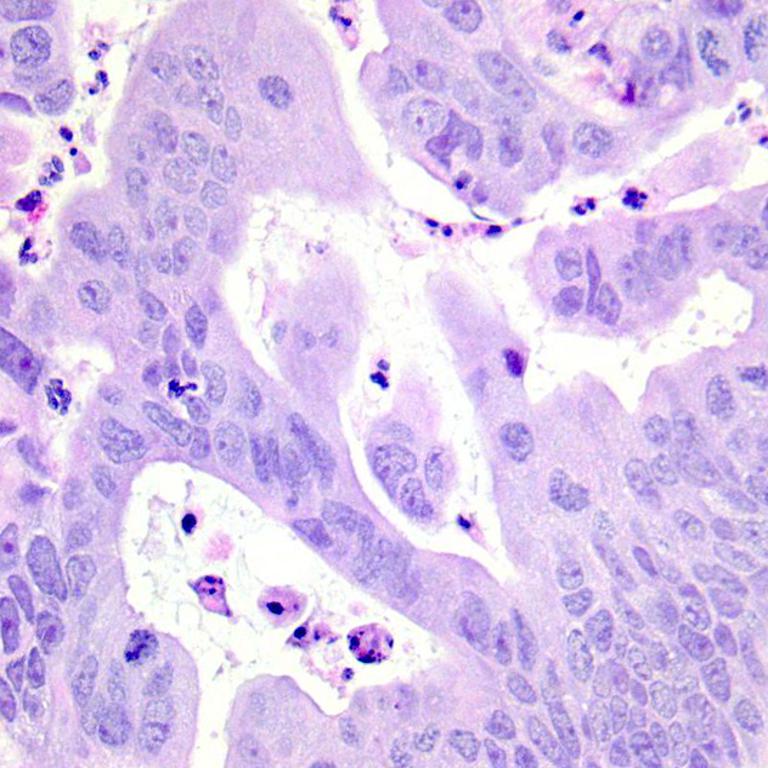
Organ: colon
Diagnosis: adenocarcinomas